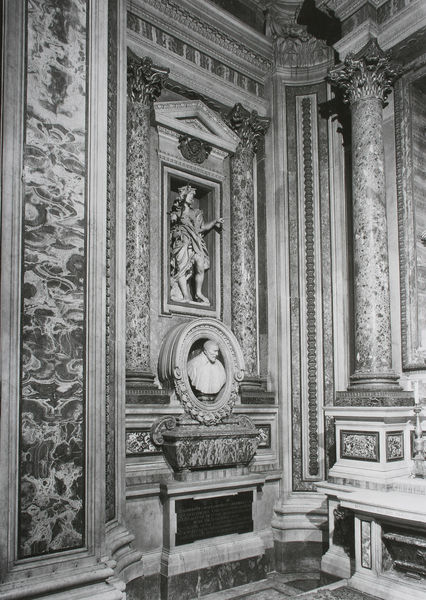
Titel: Linke Seitenwand der Cappella Gavotti
Künstler: Pietro da Cortona
Standort: Rom
Institution: S. Nicola da Tolentino
Schlagwörter: mann, schatten, weiß, dreieck, grau, marmor, raum, schmuck, schwarz, säule, säulen, zimmer, schloss, muster, ornament, alt, wand, barock, rahmen, stein, innenraum, portrait, porträt, spiegel, kirche, boden, figur, reich, innen, klassizismus, renaissance, rokoko, kamin, kreis, oval, rund, tondo, engel, skulptur, statue, relief, schrift, ecke, giebel, bank, pilaster, rand, saal, figuren, column, ornate, dekoration, tafel, tapete, wall, detail, inschrift, büste, ornamente, verzierung, stuck, plastik, podest, marmoriert, hoch, foto, fotografie, photographie, gemustert, fussboden, erker, nische, palast, denkmal, umrahmung, schwarzweiss, portait, fliesen, text, kranz, altar, kapitell, photo, stück, dreiecksgiebel, maserung, gesims, sarg, chwarz, grab, rechteckig, building, chor, museum, teuer, maria, korinthisch, bust, kanten, graus, marmos, vergoldung, fot, vertäfelung, standbild, alabaster, grabmal, mamor, wandnische, kapitel, gedenkstein, bildhauer, bauplastik, and, akanthus, korintisch, versailles, stuckmarmor, fireplace, gestaltung, gedenktafel, halbsäulen, sarkophag, niche, schrifttafel, simms, relie, inkrustation, ranz, steinw, riefen, seitenaltar, pirat, innschrift, recheckig, round, wandgrab, boen, bronzetafel, spolie, ühotographie, a, panel, details, vent, goldenes dreieck, architecture